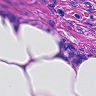
Metastatic tissue present: yes